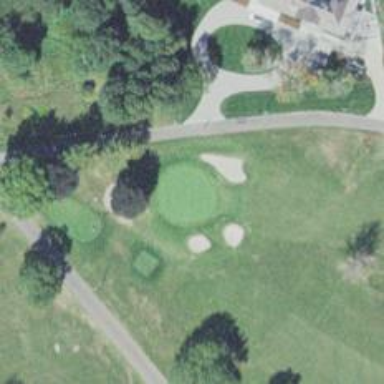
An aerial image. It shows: View of golf hole.